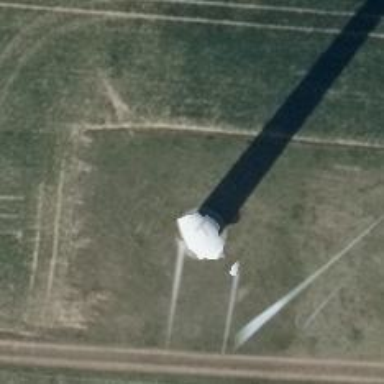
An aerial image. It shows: Wind generator using horizontal axis wind turbines.